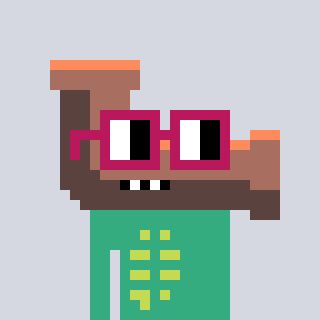
a pixel art character with square dark red glasses, a pipe-shaped head and a teal-colored body on a cool background